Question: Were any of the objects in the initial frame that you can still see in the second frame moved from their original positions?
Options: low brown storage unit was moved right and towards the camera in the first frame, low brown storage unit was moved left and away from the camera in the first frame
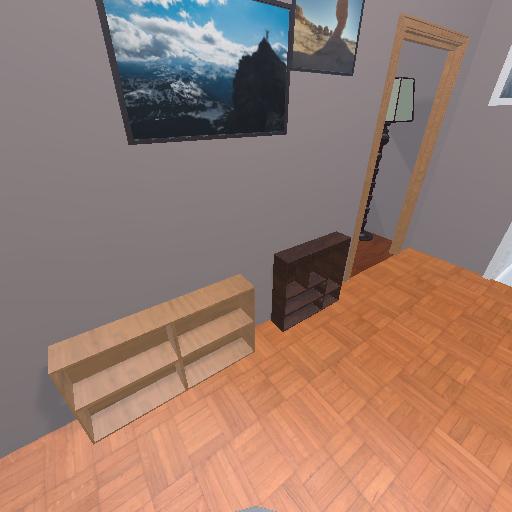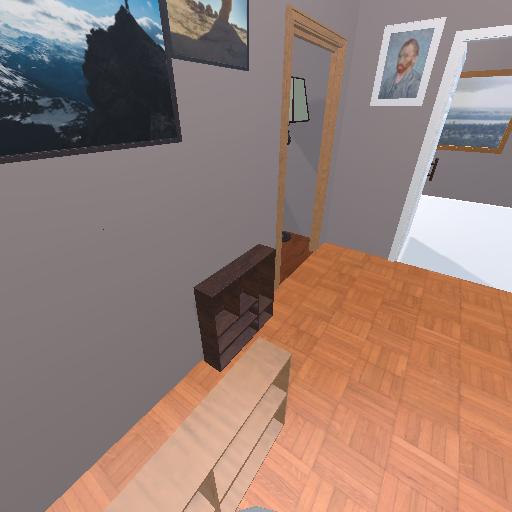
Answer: low brown storage unit was moved right and towards the camera in the first frame